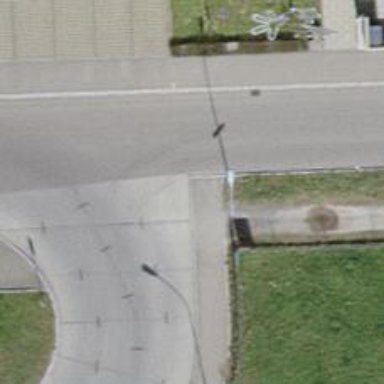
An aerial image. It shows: Raised kerb.